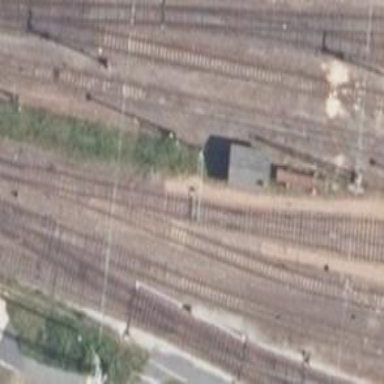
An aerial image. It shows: Railway switch.